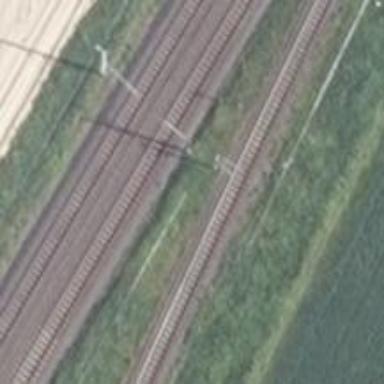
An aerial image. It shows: Milestone along the railway with catenary mast.